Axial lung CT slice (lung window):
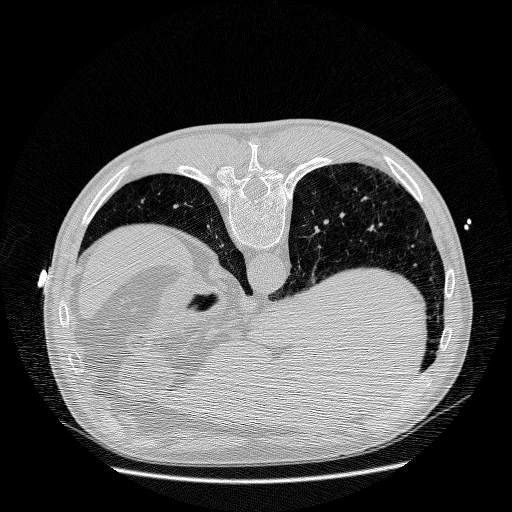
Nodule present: no